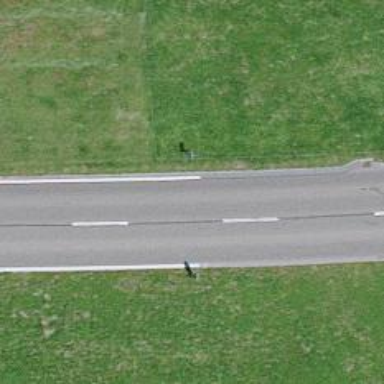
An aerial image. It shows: Asphalt road classified as primary highway.